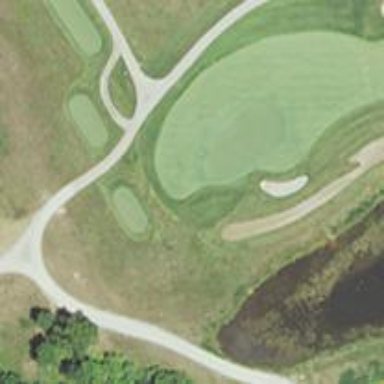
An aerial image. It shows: Golf hole.